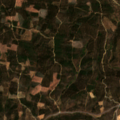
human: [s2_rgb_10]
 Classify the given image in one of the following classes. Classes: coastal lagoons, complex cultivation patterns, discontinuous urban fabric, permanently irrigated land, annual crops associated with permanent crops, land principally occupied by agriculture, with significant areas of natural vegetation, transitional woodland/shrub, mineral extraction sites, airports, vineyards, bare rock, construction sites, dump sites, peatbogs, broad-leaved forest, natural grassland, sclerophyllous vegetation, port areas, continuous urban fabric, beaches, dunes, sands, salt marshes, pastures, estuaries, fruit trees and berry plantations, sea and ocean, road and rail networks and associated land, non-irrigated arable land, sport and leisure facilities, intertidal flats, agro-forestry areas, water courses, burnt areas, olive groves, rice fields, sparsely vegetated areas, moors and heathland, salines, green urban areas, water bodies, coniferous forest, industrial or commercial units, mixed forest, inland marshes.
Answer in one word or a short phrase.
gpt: land principally occupied by agriculture, with significant areas of natural vegetation, broad-leaved forest, transitional woodland/shrub